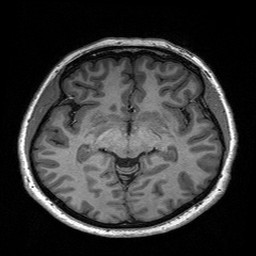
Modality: T1w
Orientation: coronal
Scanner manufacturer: siemens
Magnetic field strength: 3 T